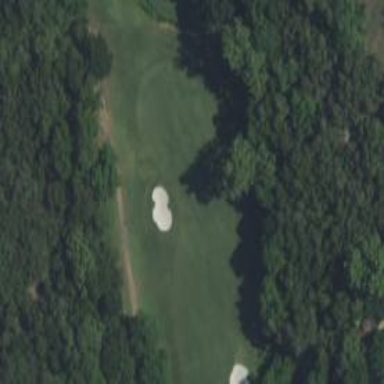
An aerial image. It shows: Golf hole.